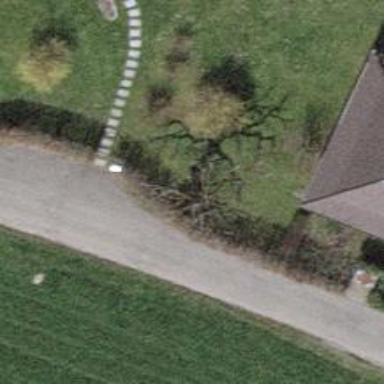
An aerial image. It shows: Hedge acting as barrier.